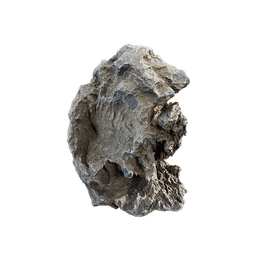
Label: nature